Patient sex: M
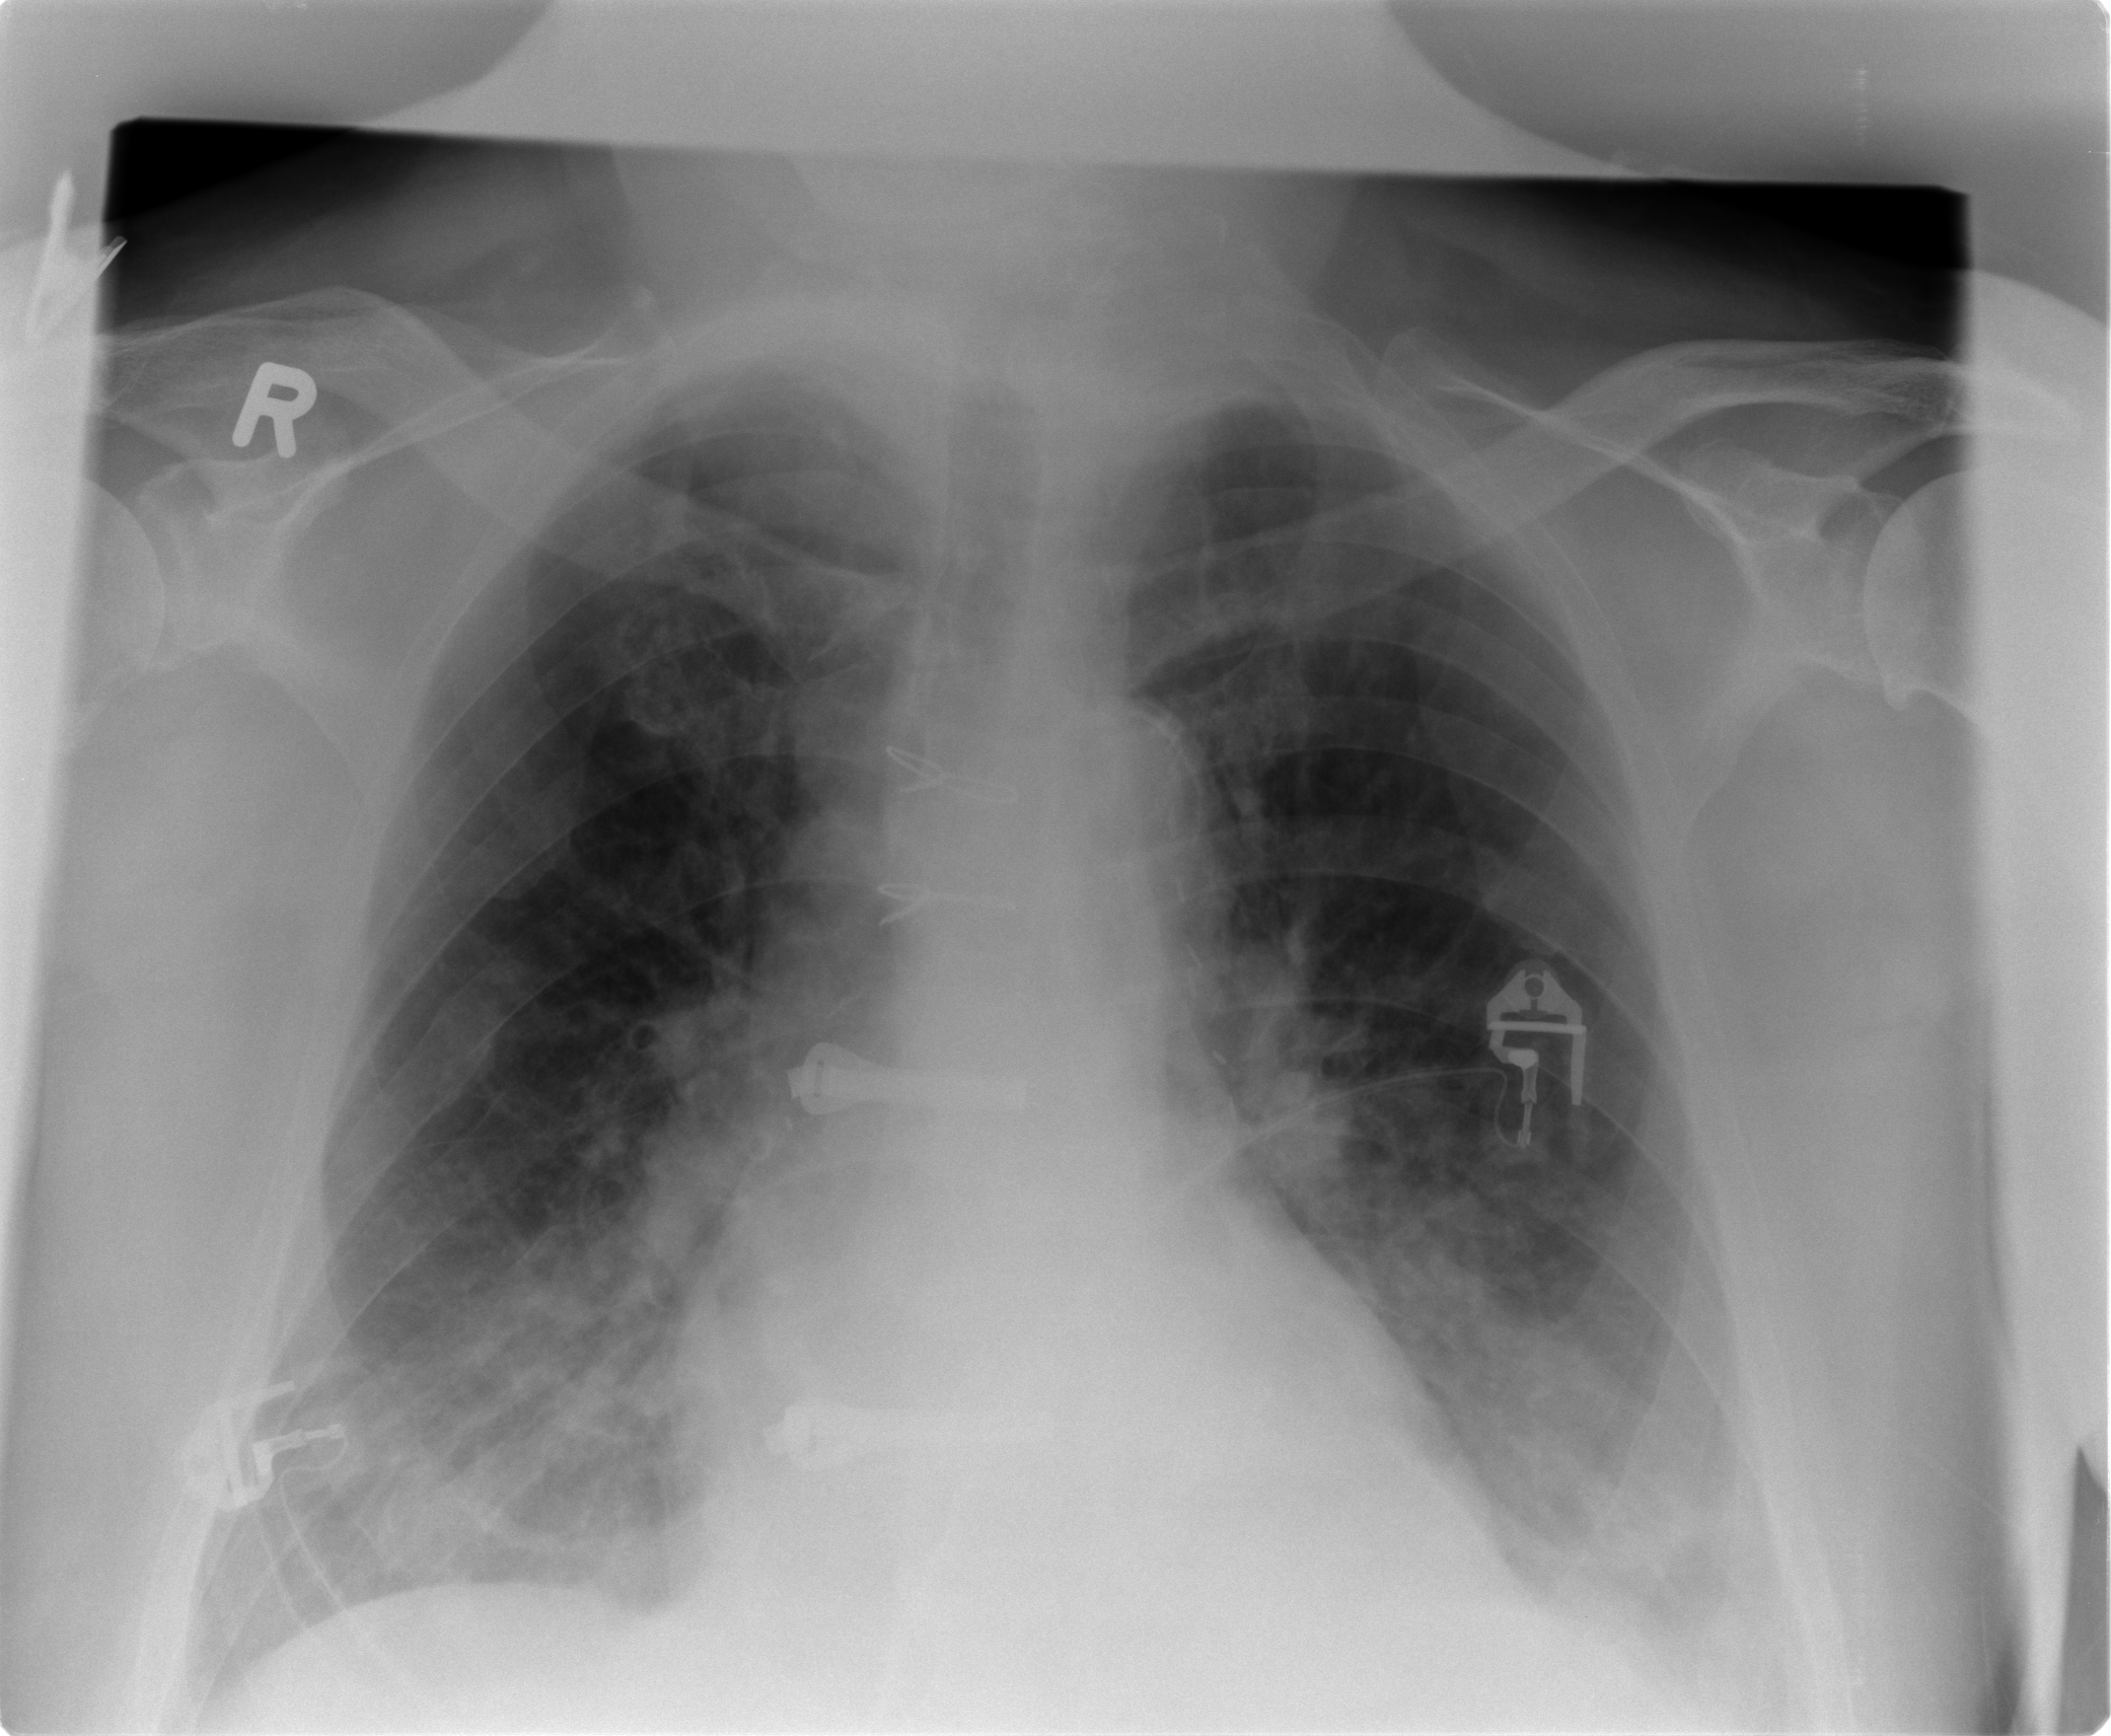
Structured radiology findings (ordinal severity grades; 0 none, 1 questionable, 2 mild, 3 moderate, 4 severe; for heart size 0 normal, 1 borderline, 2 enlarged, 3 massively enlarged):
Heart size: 1
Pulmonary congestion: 2
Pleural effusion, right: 0
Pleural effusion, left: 2
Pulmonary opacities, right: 2
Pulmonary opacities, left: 2
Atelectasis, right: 2
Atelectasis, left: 2